Question: This is the expansion diagram of a second-order Rubik's Cube. Given the initial state, you can perform 18 standard operations. Find the minimum number of steps to make the Rubik's Cube reach the restored state. The goal is to restore the cube to its original state, with green on the front face, white on the top, and yellow on the bottom, disregarding isomorphic configurations.
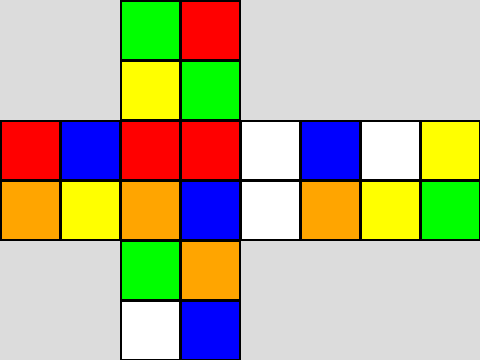
Answer: 5